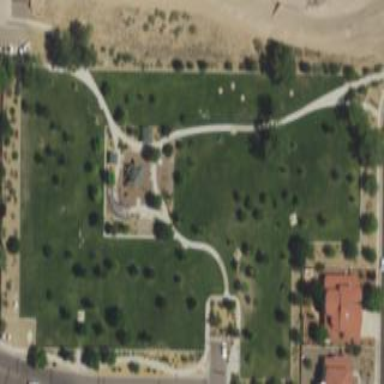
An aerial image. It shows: Park.